Question: I am trying to achieve mouseOver effect like this.

I am able to generate css3d matrix required for each and every tile according to their position.
I have achieved this effect with slow mouse movement, but if I am moving fast from one tile to another tile its notupdating properly. its showing gap in between tiles. What is the best way to update all the tile/tile co-ordinates on mouseover so that i get consistent effect?
here is my js code:
'''
$('.box').each(function() {
$(this).css('height', '284px');
$(this).css('width', '284px');
});
generateGrid = function(w, h) {
var t = this;
this.p = [];
var d = 30;
var c = Math.floor($('.w').outerWidth() / 284 + 1);
var r = Math.ceil($('.w').outerHeight() / 284) + 1;
var vc = c * r;
for (i = 0; i < vc; i++) {
var l = {
x: Math.floor(i % c) * 284,
y: Math.floor(i / c) * 284
};
this.p.push(l);
}
var m = m || {};
m.Grid = function() {
this.elms = [];
this.init();
}, m.Grid.prototype = {
init: function() {
this.createTiles();
},
animateTile: function() {
var e = this;
for (i = 0; i < e.elms.length; i++) {
console.log(i);
e.elms[i].update();
}
requestAnimationFrame($.proxy(this.animateTile, this));
},
createTiles: function() {
var c = this;
for (i = 0; i < $('.box').length; i++) {
c.elms.push(new m.tile($('.box:eq(' + i + ')'), i));
}
c.animateTile();
}
}, m.tile = function(e, i, pt) {
this.el = e;
this.i = i;
var p = t.p;
this.elX = Math.floor(i % 4) * 284,
this.elY = Math.floor(i / 4) * 284,
this.p1 = p[i + Math.floor(i / 4)],
this.p2 = p[i + Math.floor(i / 4) + 1],
this.p3 = p[i + Math.floor(i / 4) + 6]
this.p4 = p[i + Math.floor(i / 4) + 5];
this.init();
}, m.tile.prototype = {
init: function() {
this.initEvents();
},
initEvents: function() {
var e = this;
var pts = t.p;
var p1 = pts[e.i + Math.floor(i / 4)],
p2 = pts[e.i + Math.floor(i / 4) + 1],
p3 = pts[e.i + Math.floor(i / 4) + 6],
p4 = pts[e.i + Math.floor(i / 4) + 5];
$(e.el).hover(function() {
TweenMax.killTweensOf(p1),
TweenMax.killTweensOf(p2),
TweenMax.killTweensOf(p3),
TweenMax.killTweensOf(p4),
TweenMax.to(p1, .3, {
x: p1.x - d,
y: p1.y - d,
ease: Back.easeOut
}),
TweenMax.to(p2, .3, {
x: p2.x + d,
y: p2.y - d,
ease: Back.easeOut
}),
TweenMax.to(p3, .3, {
x: p3.x + d,
y: p3.y + d,
ease: Back.easeOut
}),
TweenMax.to(p4, .3, {
x: p4.x - d,
y: p4.y + d,
ease: Back.easeOut
}),
TweenMax.to(e.el, .3, {
zIndex: 10,
ease: Back.easeOut
});
}, function() {
TweenMax.killTweensOf(p1),
TweenMax.killTweensOf(p2),
TweenMax.killTweensOf(p3),
TweenMax.killTweensOf(p4);
TweenMax.to(p1, .7, {
x: p1.x + d,
y: p1.y + d,
ease: Back.easeOut
}),
TweenMax.to(p2, .7, {
x: p2.x - d,
y: p2.y + d,
ease: Back.easeOut
}),
TweenMax.to(p3, .7, {
x: p3.x - d,
y: p3.y - d,
ease: Back.easeOut
}),
TweenMax.to(p4, .7, {
x: p4.x + d,
y: p4.y - d,
ease: Back.easeOut
}),
TweenMax.to(e.el, .7, {
zIndex: 0,
ease: Back.easeOut
});
});
},
update: function() {
var e = this;
var pts = t.p;
var p1 = pts[e.i + Math.floor(i / 4)],
p2 = pts[e.i + Math.floor(i / 4) + 1],
p3 = pts[e.i + Math.floor(i / 4) + 6],
p4 = pts[e.i + Math.floor(i / 4) + 5];
BLEND.TransformElement(
{
el: e.el[0],
src: [{x: 0, y: 0}, {x: w, y: 0}, {x: w, y: h}, {x: 0, y: h}],
dest: [
{x: p1.x - e.elX,
y: p1.y - e.elY},
{x: p2.x - e.elX,
y: p2.y - e.elY},
{x: p3.x - e.elX,
y: p3.y - e.elY},
{x: p4.x - e.elX,
y: p4.y - e.elY},
]
});
}
};
t.grid = new m.Grid();
};
generateGrid(284, 284);
'''
BLEND.TransformElement(el,src,dest) in my code gives CSS3D matrix, it's working fine. I need to update vertices properly.
Here is my html and CSS:
'''
<style>
.box{
float: left;
background: #2b5349;
transform-origin: 0px 0px;
}
</style>
<div class="w" style=" margin-bottom:190px;display:inline-block;width: calc(284px * 4); margin:100px auto;">
<div class="box" style="background: red"></div>
<div class="box" style="background: #2b5349"></div>
<div class="box" style="background: green"></div>
<div class="box" style="background: blue"></div>
<div class="box" style="background: darkgoldenrod"></div>
<div class="box" style="background: fuchsia"></div>
<div class="box" style="background: lightpink"></div>
<div class="box" style="background: mediumspringgreen"></div>
<div class="box" style="background: burlywood"></div>
<div class="box" style="background: orange"></div>
<div class="box" style="background: gold"></div>
<div class="box" ></div>
</div>
'''
I am doing all this this from start without using any external plugin for that particular effect. Please suggest some solution.
I have stored all the vertices of all tiles and updating it on mouseover. as soon as I mouseover from one tile to another animation for resetting vertices values from new one to original stops. How can I fix vertices update problem on mouseenter and mouseleave envent.
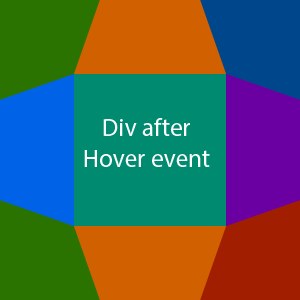
Answer: I Solved the problem. Problem was with not updating vertices value to the original on mouseout event. to revert vertices value to original question i have to keep extra value of vertices like this.
'''
var l = {
x: Math.floor(i % c) * 284,
y: Math.floor(i / c) * 284,
x2: Math.floor(i % c) * 284,
y2: Math.floor(i / c) * 284,
};
'''
On mouseover change the vertice value like this for every coordinate
'''
TweenMax.to(p1, .3, {
x: p1.x2 + d,
y: p1.y2 - d,
ease: Back.easeOut
})
'''
and on mouseout reset original position
'''
TweenMax.to(p2, .3, {
x: p2.x,
y: p2.y,
ease: Back.easeOut
})
'''